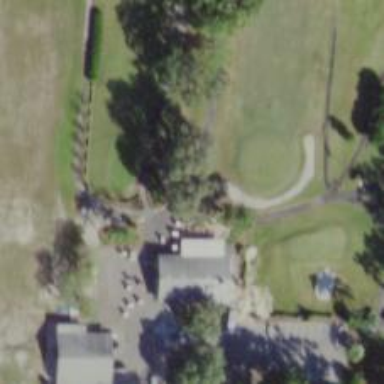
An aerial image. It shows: Path designated for golf carts.